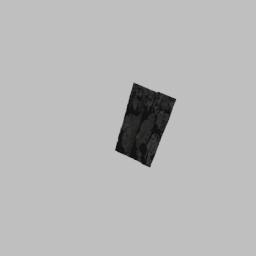
Label: architecture